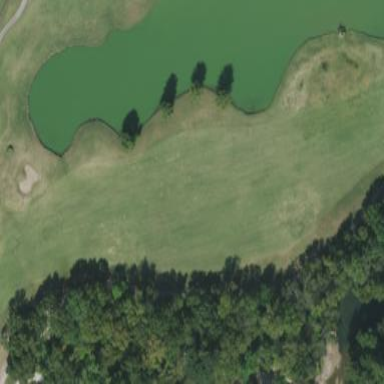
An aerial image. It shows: Golf fairway surrounded by grass.